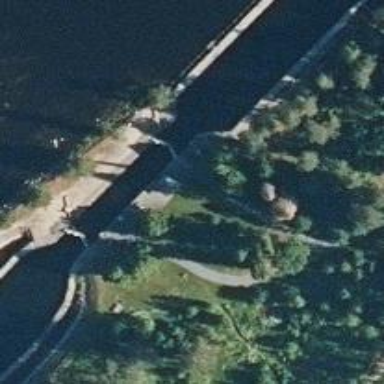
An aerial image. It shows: Lock gate along waterway.